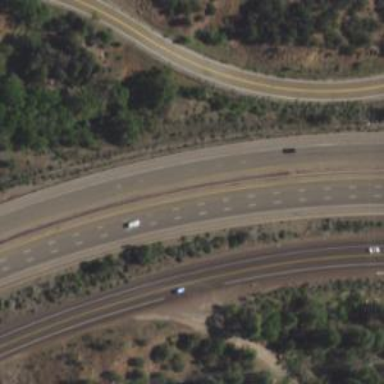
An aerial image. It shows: Asphalt motorway.